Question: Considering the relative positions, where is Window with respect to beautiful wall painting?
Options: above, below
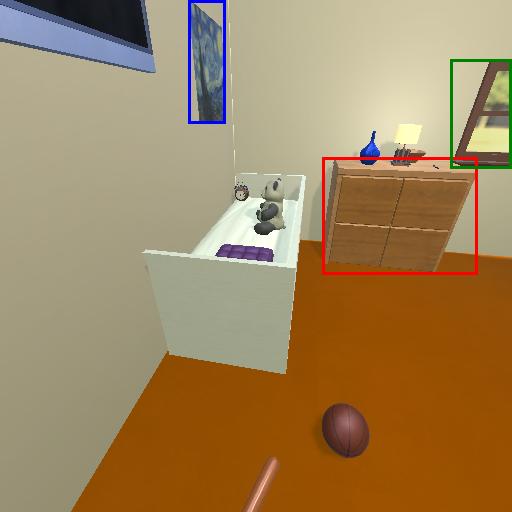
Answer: above